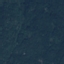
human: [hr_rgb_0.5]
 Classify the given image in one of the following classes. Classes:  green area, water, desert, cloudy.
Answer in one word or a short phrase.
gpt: green area